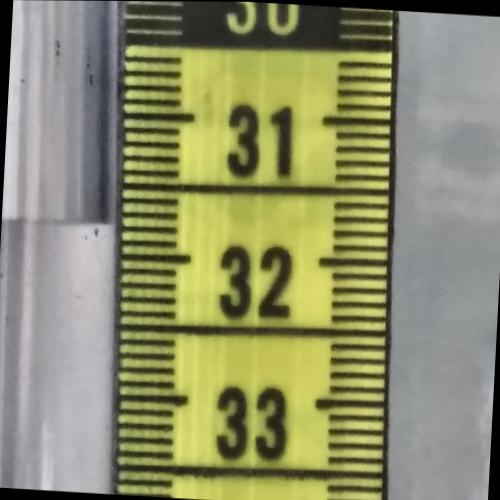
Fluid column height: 31.8 cm